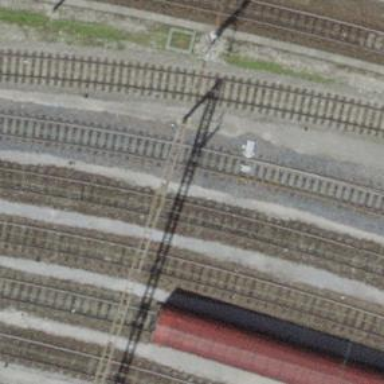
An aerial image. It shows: Railway switch.